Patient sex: M
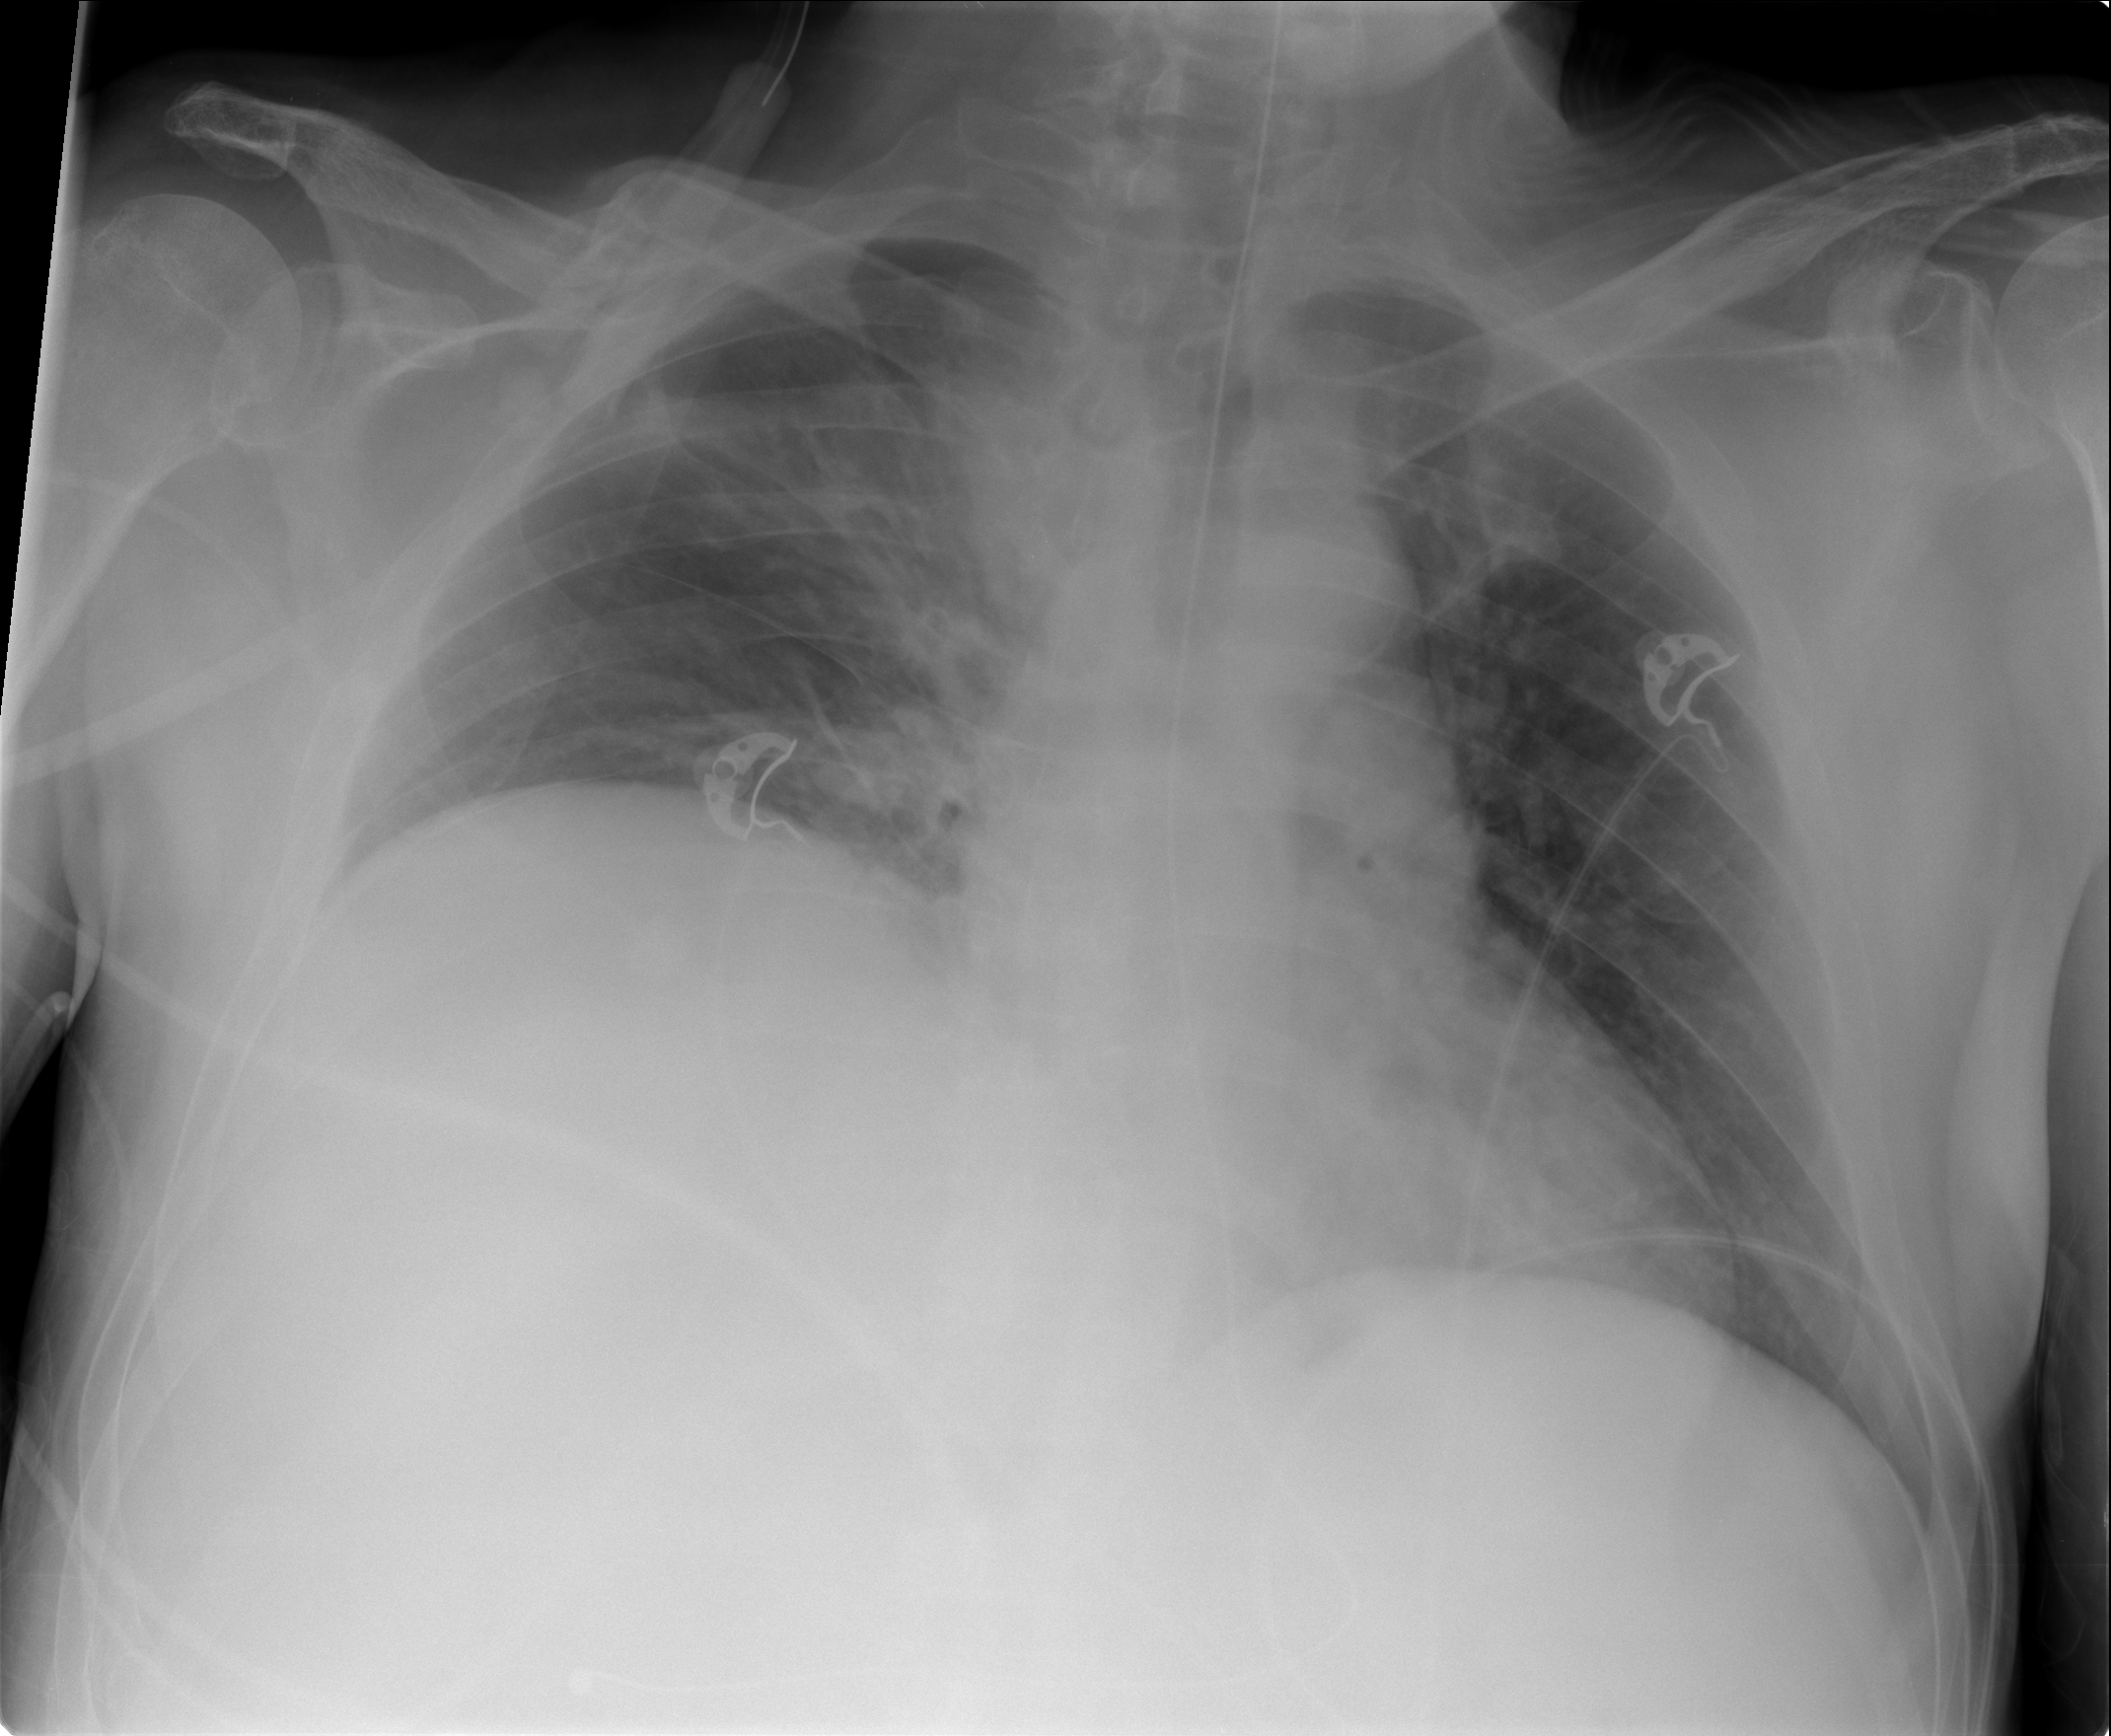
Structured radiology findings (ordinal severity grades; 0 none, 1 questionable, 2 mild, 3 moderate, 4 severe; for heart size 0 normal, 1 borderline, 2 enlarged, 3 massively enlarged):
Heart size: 0
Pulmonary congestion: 2
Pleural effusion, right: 3
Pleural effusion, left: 0
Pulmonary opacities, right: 0
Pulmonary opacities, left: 2
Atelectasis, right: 3
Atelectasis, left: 2